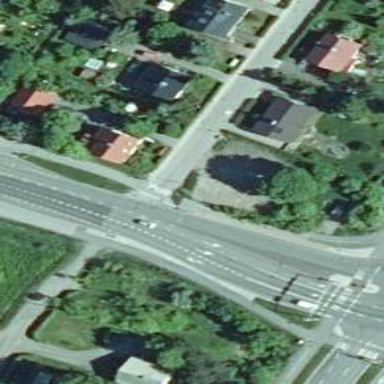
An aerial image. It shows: Marked crossing on the road.